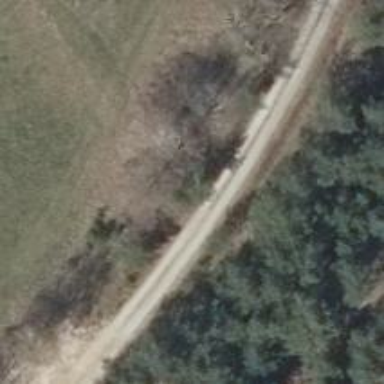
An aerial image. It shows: Track with grade 2 gravel surface.